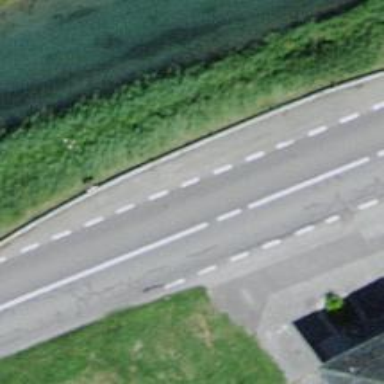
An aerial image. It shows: Guard rail.